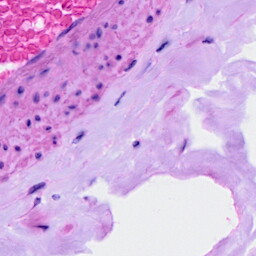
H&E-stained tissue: Ovarian